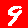
Digit: 9